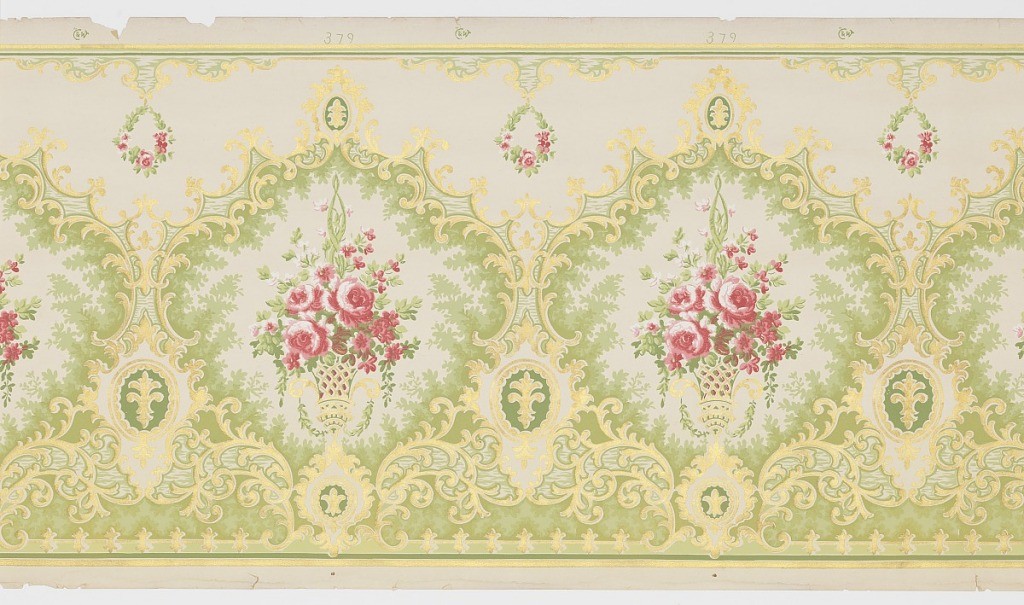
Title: Frieze
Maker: Cresswell & Washburn Ltd, Philadelphia, Pennsylvania, 1880 - 1900
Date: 1905–1915
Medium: Machine-printed paper
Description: Large scrolling medallions, each containing a basket with floral bouquet. A suspended floral wreath hangs between each medallion. Printed in red, green and metallic gold on light green ground.